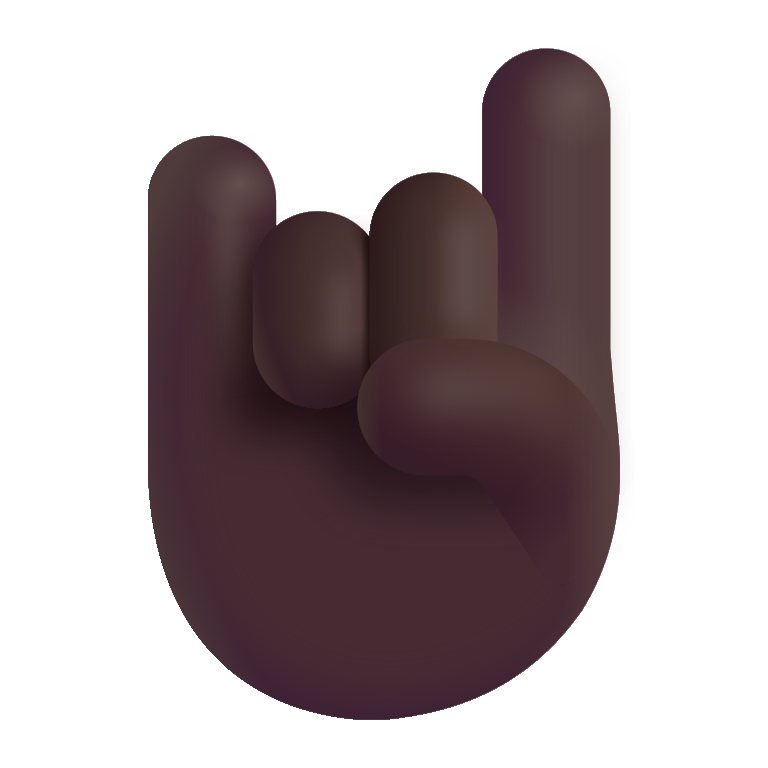
sign of the horns color dark